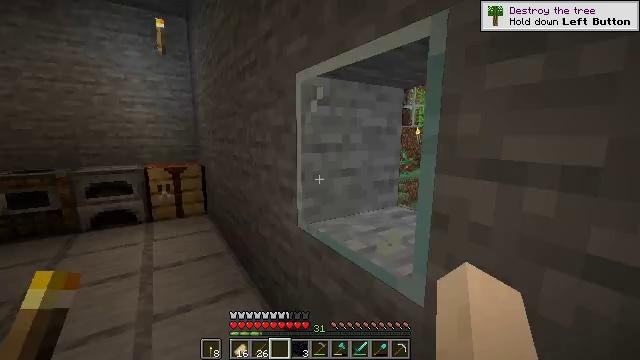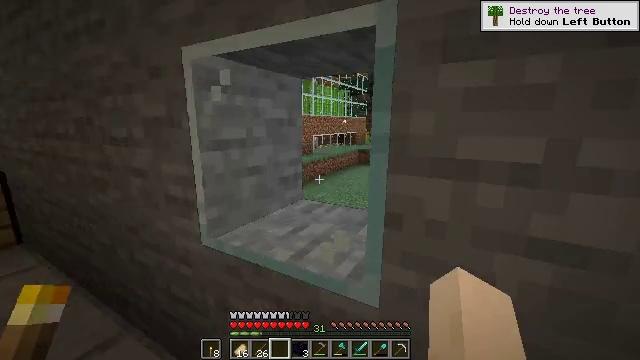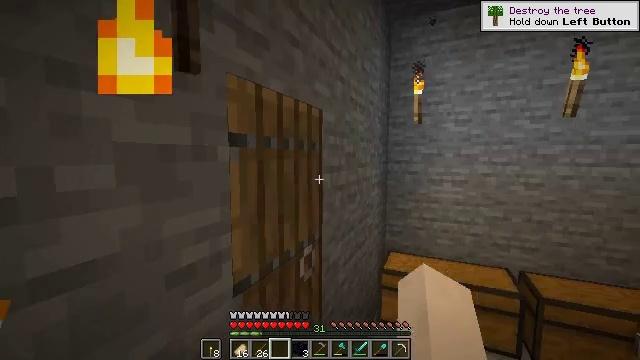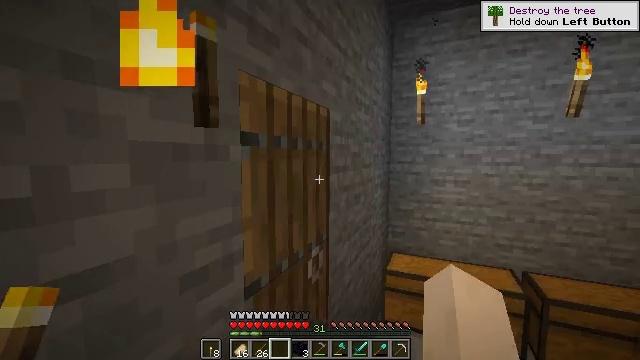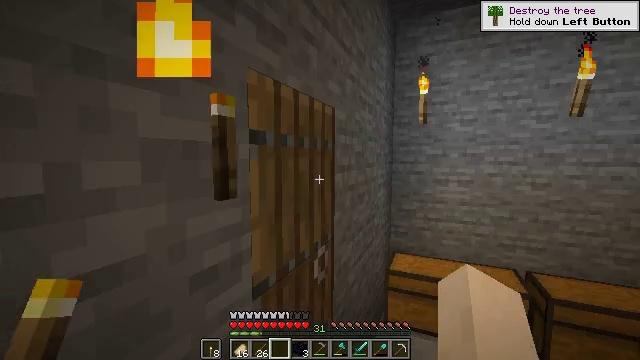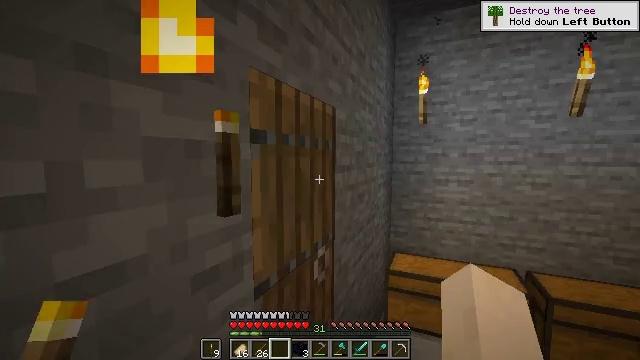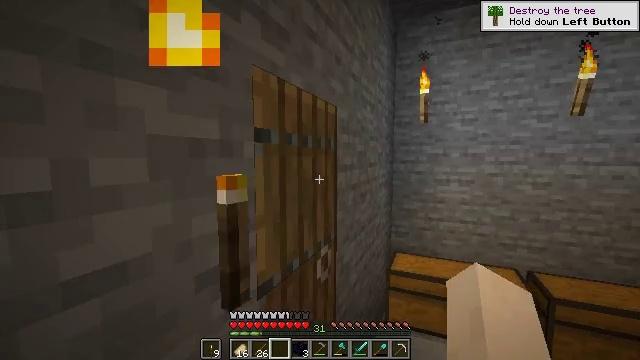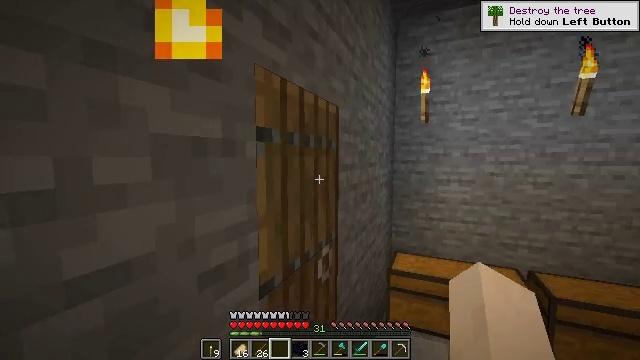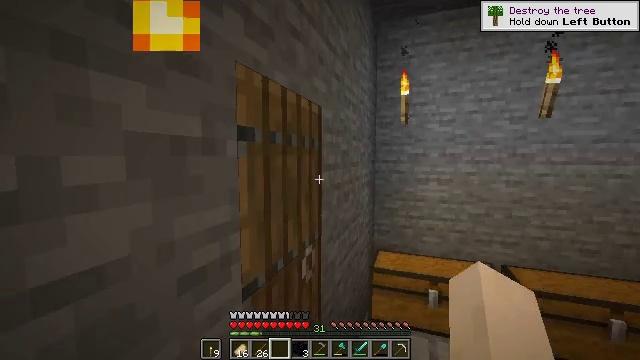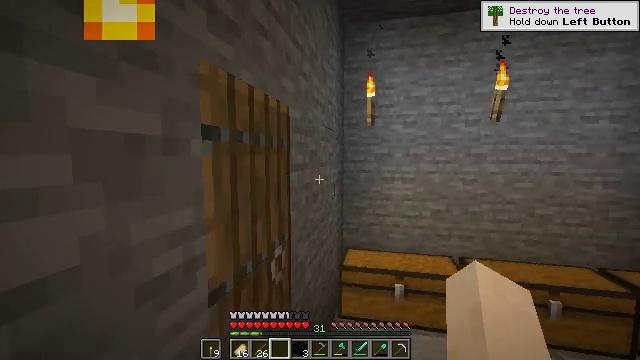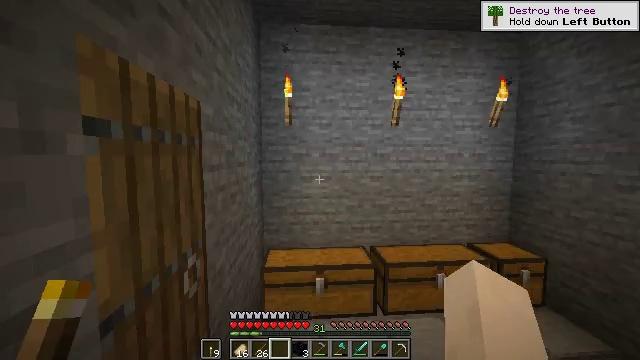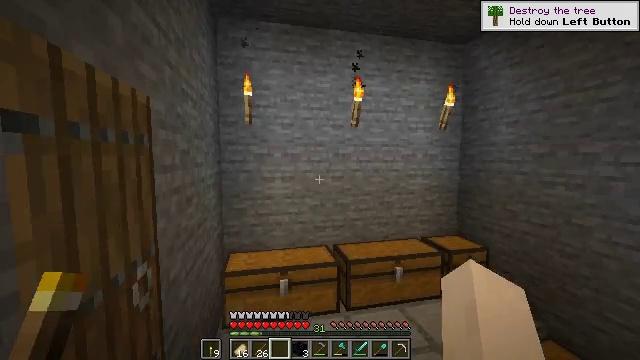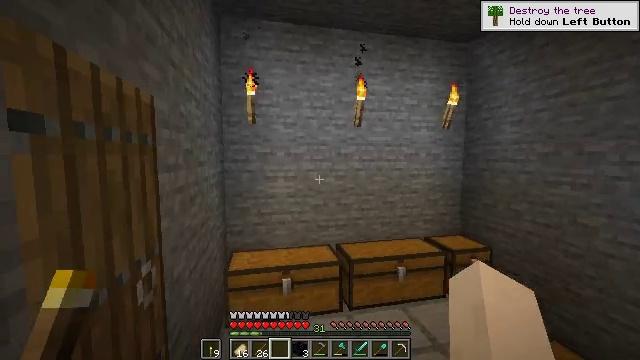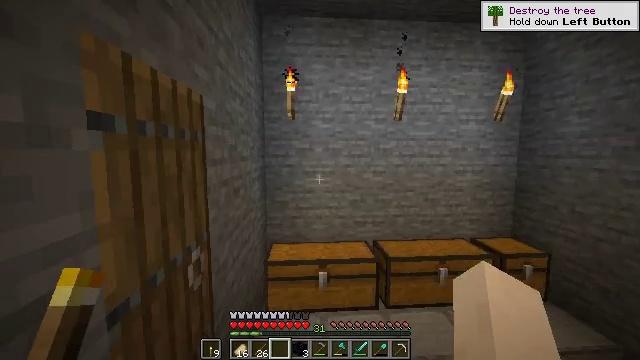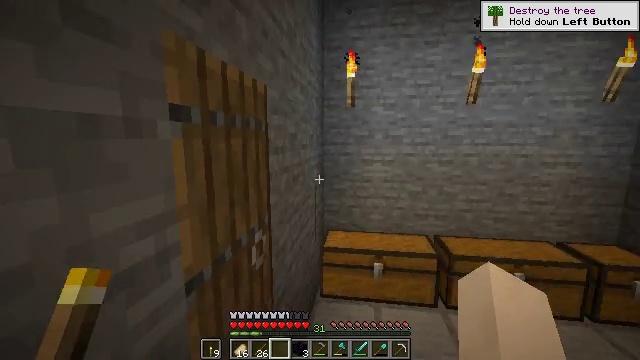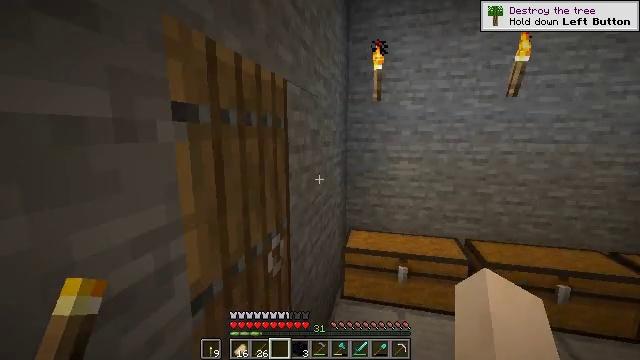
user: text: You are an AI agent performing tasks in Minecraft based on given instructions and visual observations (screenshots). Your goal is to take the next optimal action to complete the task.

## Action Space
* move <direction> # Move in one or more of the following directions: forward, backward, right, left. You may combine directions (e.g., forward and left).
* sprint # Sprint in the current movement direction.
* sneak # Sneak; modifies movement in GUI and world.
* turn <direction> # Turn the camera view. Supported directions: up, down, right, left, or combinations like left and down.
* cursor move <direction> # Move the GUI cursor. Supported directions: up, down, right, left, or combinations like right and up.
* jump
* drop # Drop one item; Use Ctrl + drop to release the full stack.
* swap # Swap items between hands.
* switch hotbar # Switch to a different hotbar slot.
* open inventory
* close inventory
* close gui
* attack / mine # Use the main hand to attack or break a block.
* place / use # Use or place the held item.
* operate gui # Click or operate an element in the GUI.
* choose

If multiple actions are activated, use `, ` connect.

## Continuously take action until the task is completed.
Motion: motion action
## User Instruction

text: Mine the large fern from the ground.
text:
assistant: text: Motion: move forward
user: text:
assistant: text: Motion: move forward, turn right and up
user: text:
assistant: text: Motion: no_op
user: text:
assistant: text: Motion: no_op
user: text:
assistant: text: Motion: no_op
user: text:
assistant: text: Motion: no_op
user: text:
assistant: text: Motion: no_op
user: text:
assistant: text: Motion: turn right
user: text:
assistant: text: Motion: turn right
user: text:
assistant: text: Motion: turn right
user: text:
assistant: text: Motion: turn right
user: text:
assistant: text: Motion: no_op
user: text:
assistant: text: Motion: turn left and down
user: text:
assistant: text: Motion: move forward, turn left and down
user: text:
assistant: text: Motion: move forward, turn left and down
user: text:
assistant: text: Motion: move forward, turn left
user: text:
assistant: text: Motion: move forward, turn left and down
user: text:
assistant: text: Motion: move forward, turn left and down
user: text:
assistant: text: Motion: turn left and down
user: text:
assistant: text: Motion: turn left and down
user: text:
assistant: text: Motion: turn left
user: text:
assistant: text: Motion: turn left and down
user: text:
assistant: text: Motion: no_op
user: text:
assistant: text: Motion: use / place
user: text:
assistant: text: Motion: use / place
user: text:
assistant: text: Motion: use / place
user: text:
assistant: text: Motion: no_op
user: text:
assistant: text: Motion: move forward, turn left
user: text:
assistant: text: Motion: move forward, turn left
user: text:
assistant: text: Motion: move forward, turn left